Interaction volume radius: 10 \u00c5
Interaction volume height: 15 \u00c5
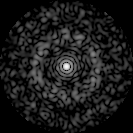
Disorder parameter: 0.843